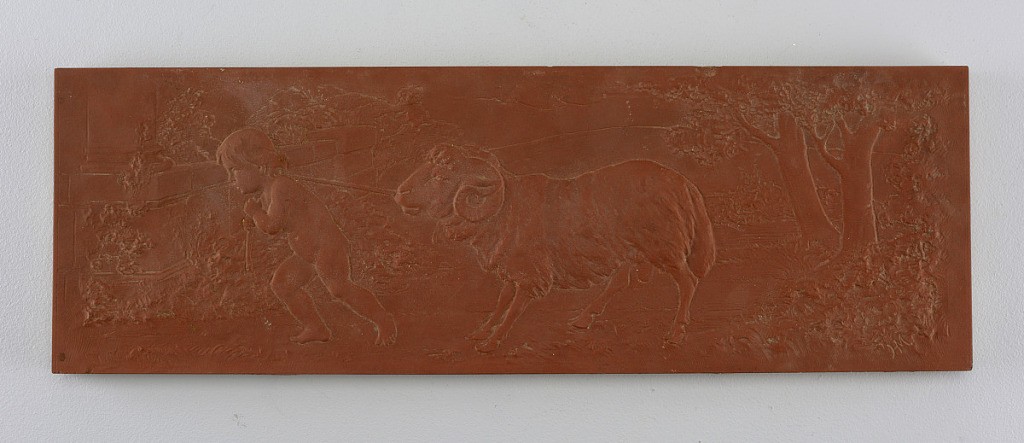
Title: Plaque
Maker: Herman Mueller, German, 1854–1941
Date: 1887–93
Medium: earthenware
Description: Matte-red rectangle with scene of naked boy pulling ram.